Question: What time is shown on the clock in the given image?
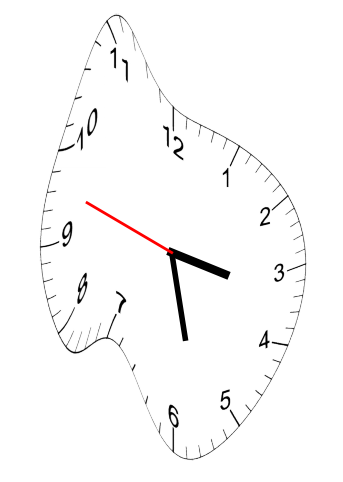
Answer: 03:27:48